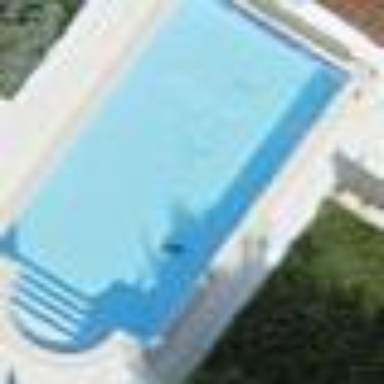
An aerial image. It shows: Swimming pool located in leisure land.